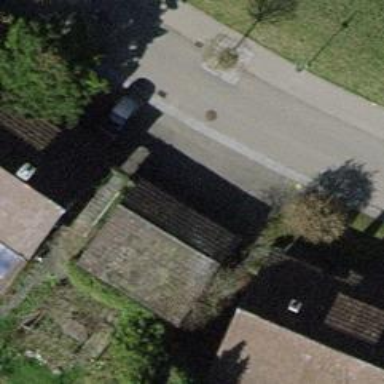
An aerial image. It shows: Gabled garage building.